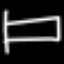
Label: bed